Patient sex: M
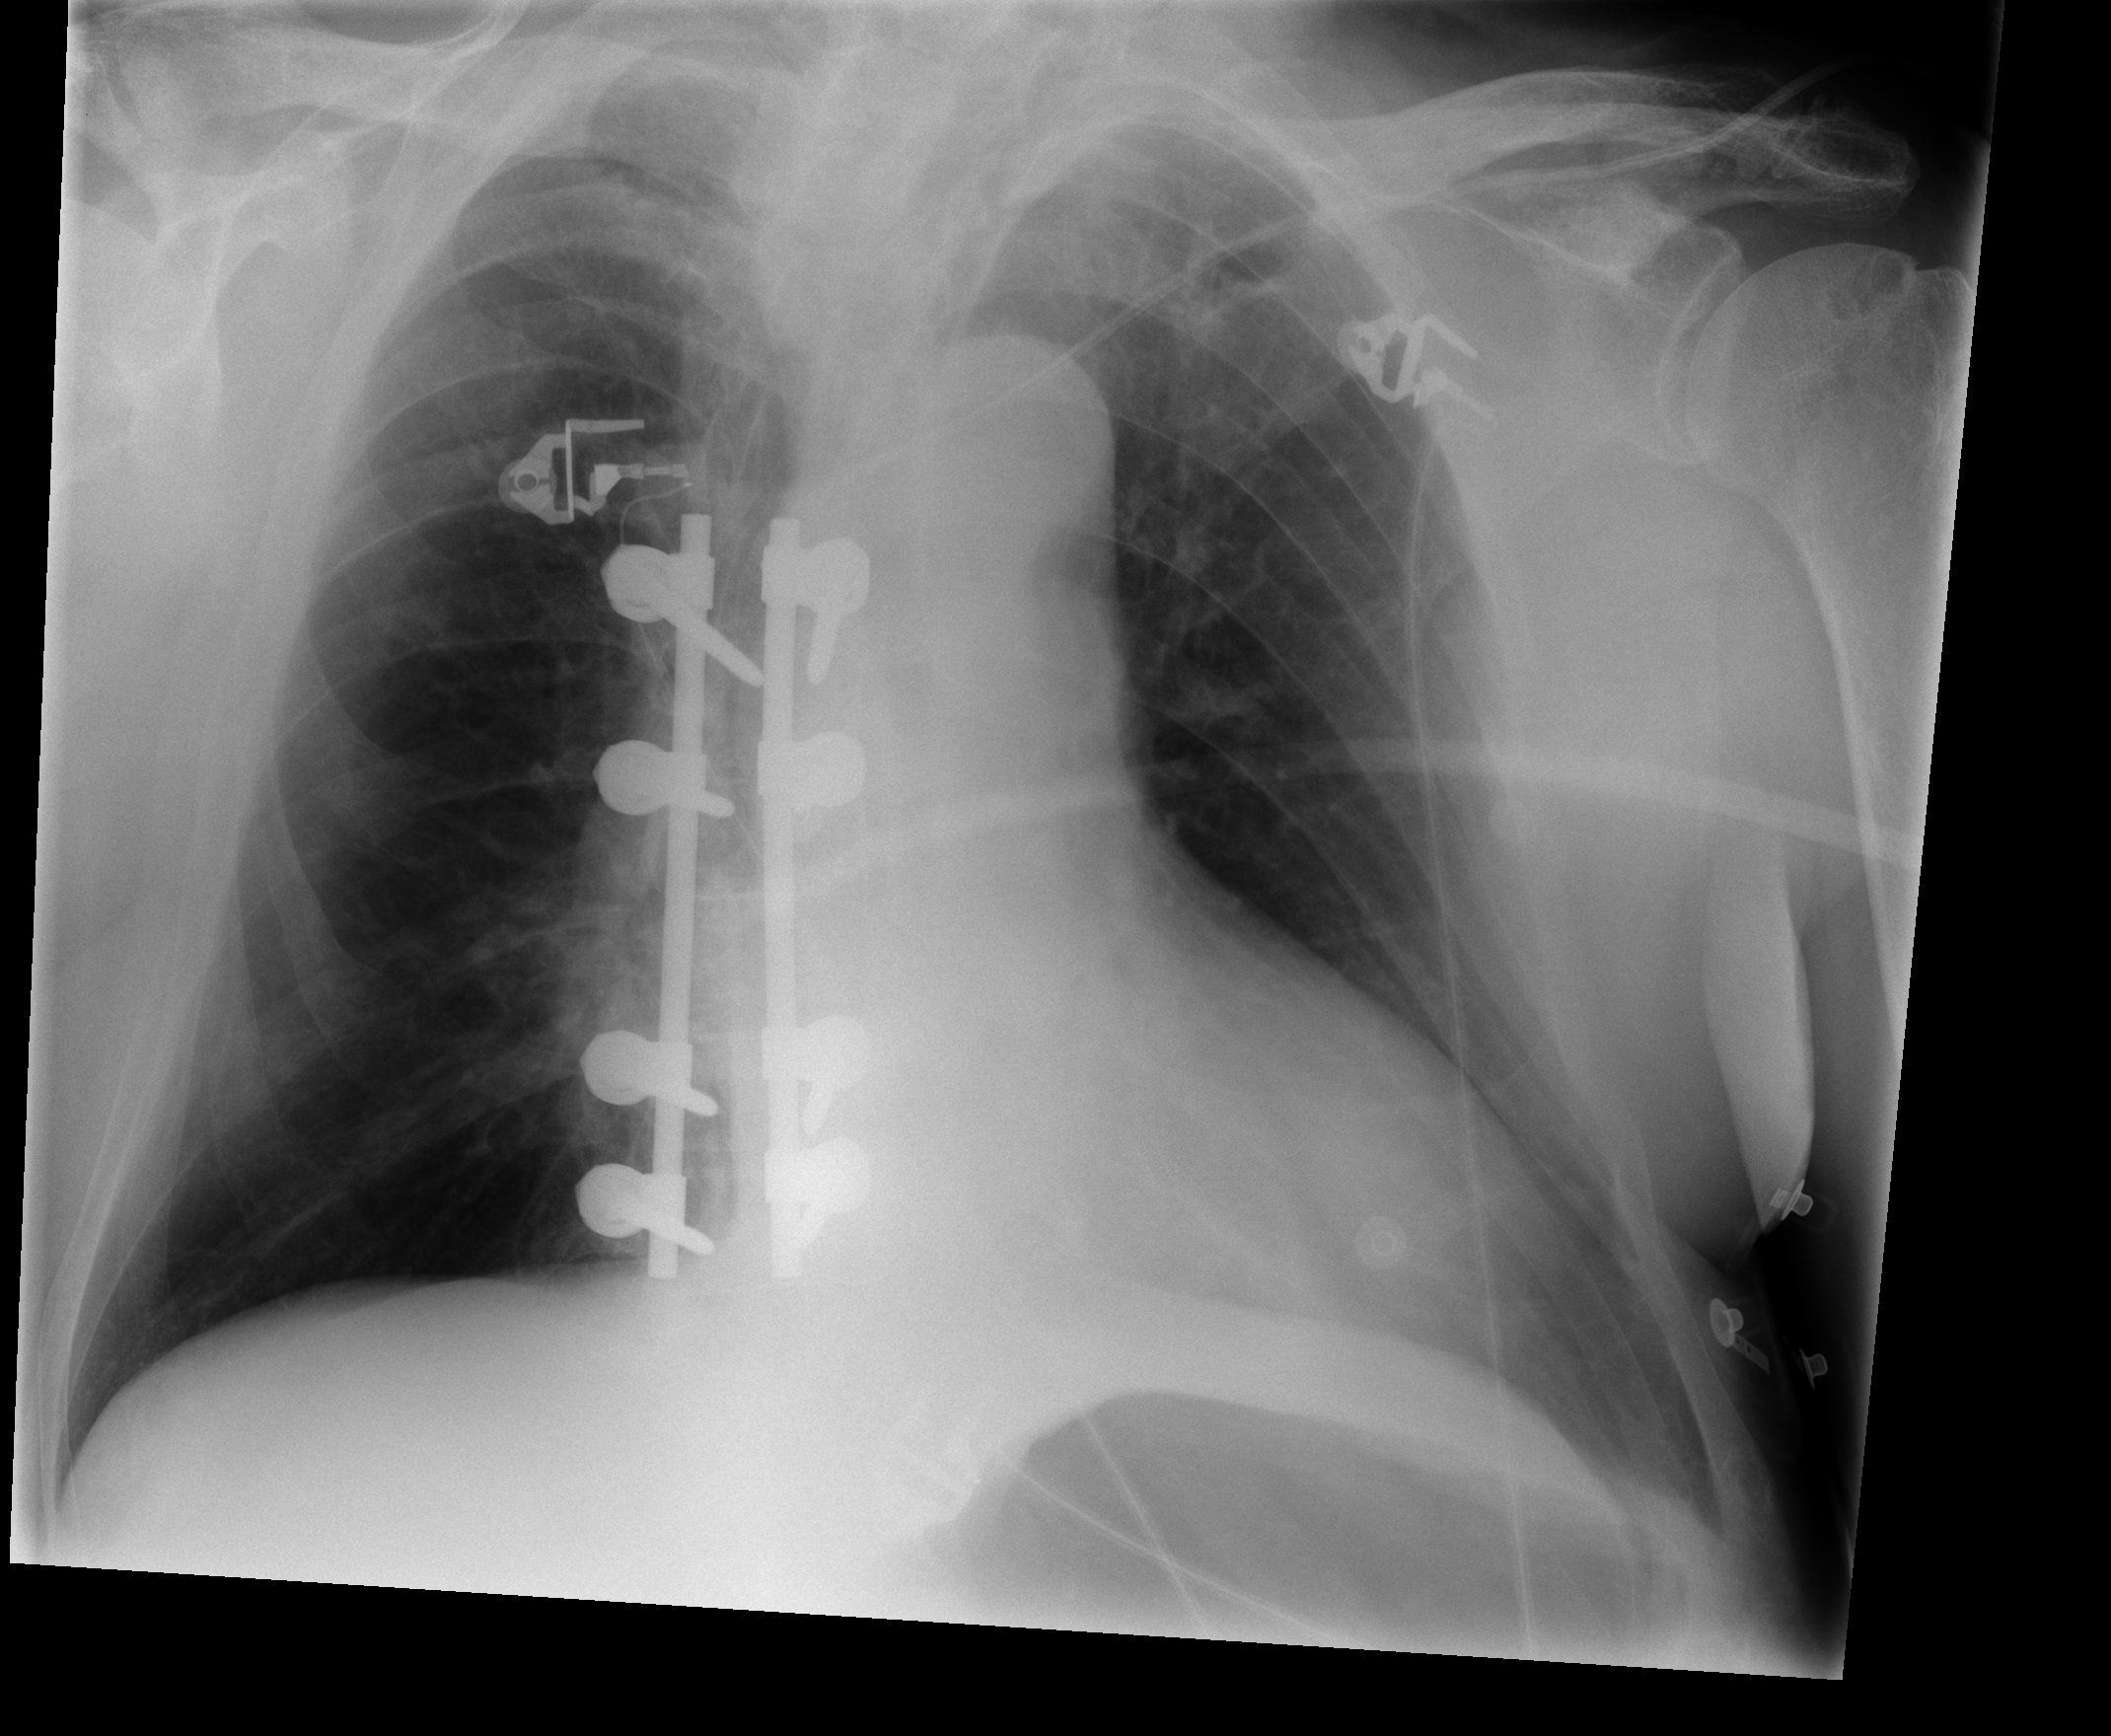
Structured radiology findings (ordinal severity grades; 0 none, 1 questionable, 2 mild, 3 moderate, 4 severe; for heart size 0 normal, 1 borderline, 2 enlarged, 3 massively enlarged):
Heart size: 1
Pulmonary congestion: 0
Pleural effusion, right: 0
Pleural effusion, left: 0
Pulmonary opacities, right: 0
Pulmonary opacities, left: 0
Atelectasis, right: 2
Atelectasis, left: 2